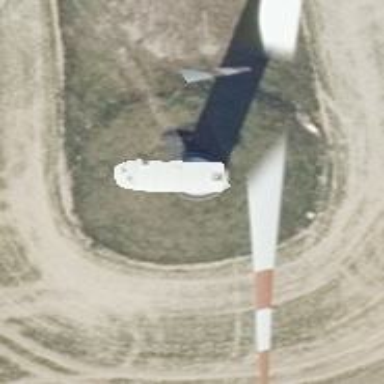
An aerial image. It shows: Wind turbine generator that utilizes wind as its source for generating electricity. It is of the horizontal axis type.